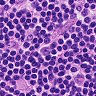
Metastatic tissue present: no